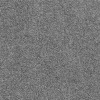
Atmospheric dust classification: dusty